Question:
Is there a way to get the list of unique values in any Column in XtraGrid. When I click on the column title for filtering, it shows the list (see the attached image '}' ).
Is there any XtraGrid object or Column object by which I can get this in form of array or list ?
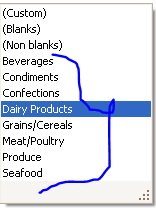
Answer: How about you implement it as an extension method on the GridView like this
'''
using System;
using System.Linq;
using System.Collections.Generic;
using DevExpress.XtraGrid.Views.Grid;
namespace Extensions
{
public static class XtraGridExtensions
{
public static IEnumerable<string> GetColumnsDistinctDisplayText(this GridView gv, string columnName)
{
if (gv == null)
{
throw new NullReferenceException("GridView is null");
}
if (gv.RowCount == 0)
{
return Enumerable.Empty<string>();
}
return (from int row in Enumerable.Range(0, gv.RowCount - 1)
select gv.GetRowCellDisplayText(row, columnName)).Distinct().OrderBy(s => s);
}
}
}
'''
and whenever you want to use it use it like this
'''
using Extensions;
...
string msg = string.Empty;
foreach (var item in gridView1.GetColumnsDistinctDisplayText("columnName"))
{
msg += item + "
";
}
MessageBox.Show(msg);
'''